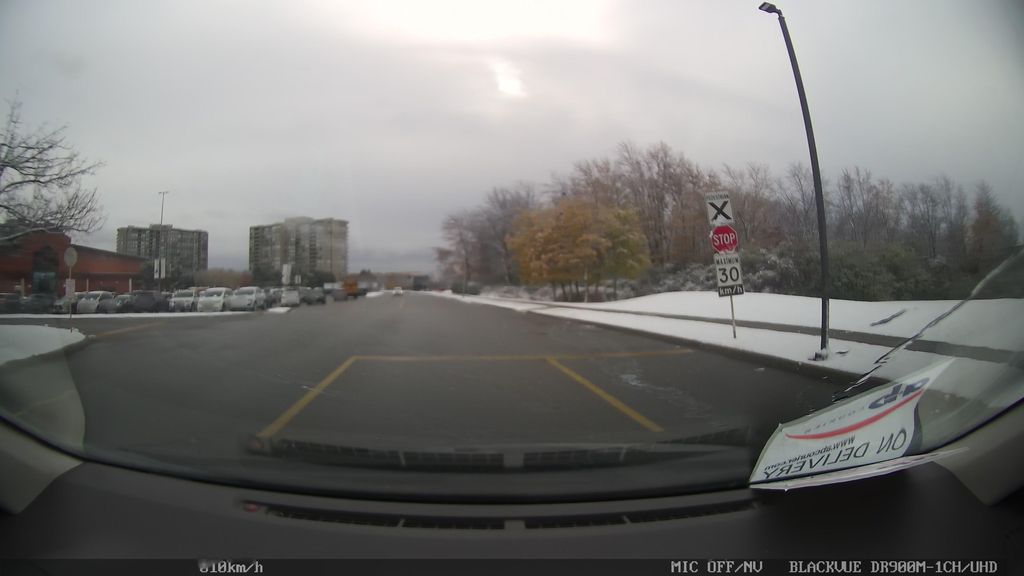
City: toronto